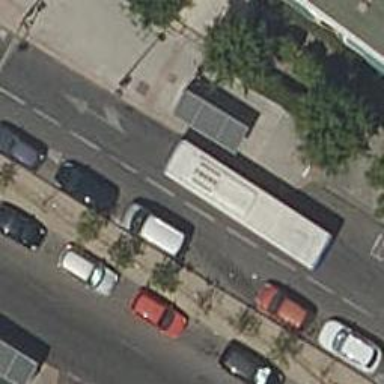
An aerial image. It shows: Public transport stop position.